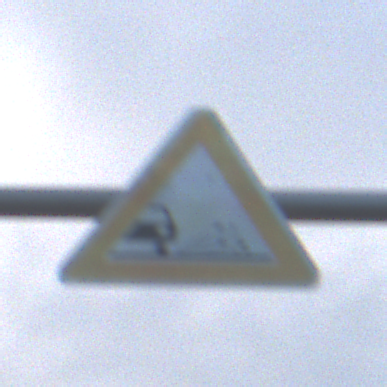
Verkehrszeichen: SplittSchotter
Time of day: SunriseSunset
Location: Outdoor (Nature)
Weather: PartlyCloudy
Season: NotSpecified
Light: Natural